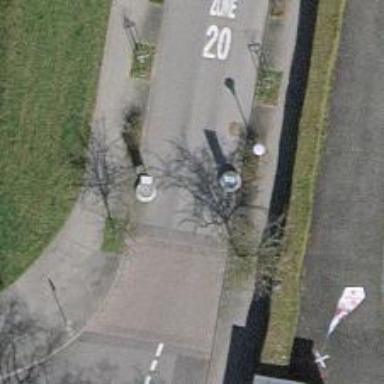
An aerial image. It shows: Traffic calming feature called choker.